Question: This question is begging for a bunch of "why are you doing this?" responses.
I haven't been able to find this information in the <URL>, but that may be because I'm not sure of what verbiage to search for.
Here is the instruction format for the 68k's 'ADD' opcode.

Bits 0-2 and 9-11 designate registers. What are the binary representations of the 68k's registers? Are they "addresses"?
Yes, I am aware that I can write a 68k assembly program and debug it to find this information. I'm looking for a reference. Thanks!
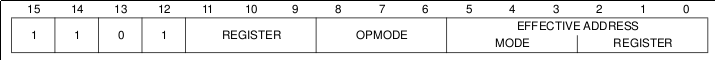
Answer: See Sec. 2.1, "Instruction Format":
> An instruction specifies the function to be performed with an operation code and defines the location of every operand. Instructions specify an operand location by ; by effective address, the instruction's effective address field contains addressing mode information; or by implicit reference, the definition of the instruction implies the use of specific registers. (emphasis added)